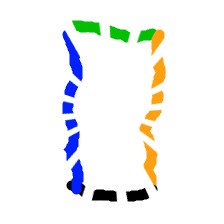
Shape: rectangle